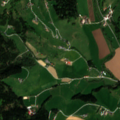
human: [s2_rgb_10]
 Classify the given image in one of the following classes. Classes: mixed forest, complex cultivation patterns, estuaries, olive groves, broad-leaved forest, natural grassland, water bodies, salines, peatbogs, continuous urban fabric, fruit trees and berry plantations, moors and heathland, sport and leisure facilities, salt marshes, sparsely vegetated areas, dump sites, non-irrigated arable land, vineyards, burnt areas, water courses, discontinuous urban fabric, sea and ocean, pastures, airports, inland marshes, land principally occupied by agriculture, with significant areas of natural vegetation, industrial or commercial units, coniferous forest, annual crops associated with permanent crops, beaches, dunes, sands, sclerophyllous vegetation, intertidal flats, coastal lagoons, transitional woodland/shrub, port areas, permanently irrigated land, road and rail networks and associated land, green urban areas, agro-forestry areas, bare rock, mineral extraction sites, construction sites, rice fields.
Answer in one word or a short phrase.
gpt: pastures, complex cultivation patterns, land principally occupied by agriculture, with significant areas of natural vegetation, mixed forest